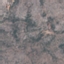
Land use / land cover class: HerbaceousVegetation